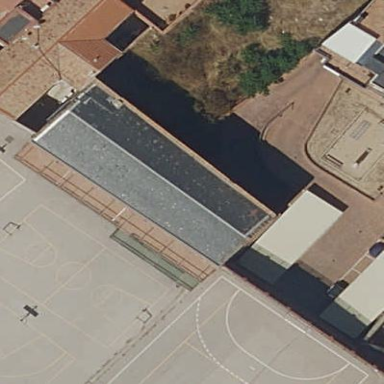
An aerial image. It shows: School building.